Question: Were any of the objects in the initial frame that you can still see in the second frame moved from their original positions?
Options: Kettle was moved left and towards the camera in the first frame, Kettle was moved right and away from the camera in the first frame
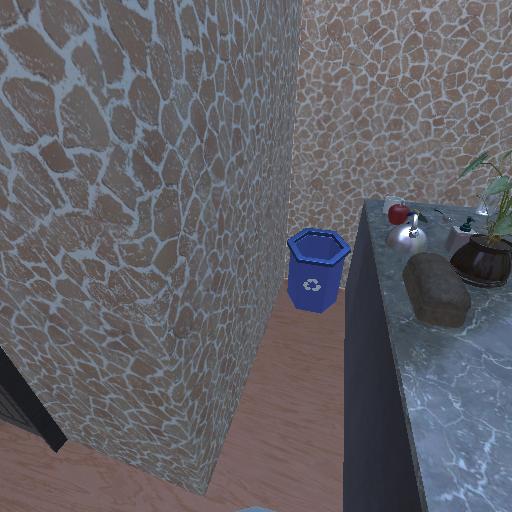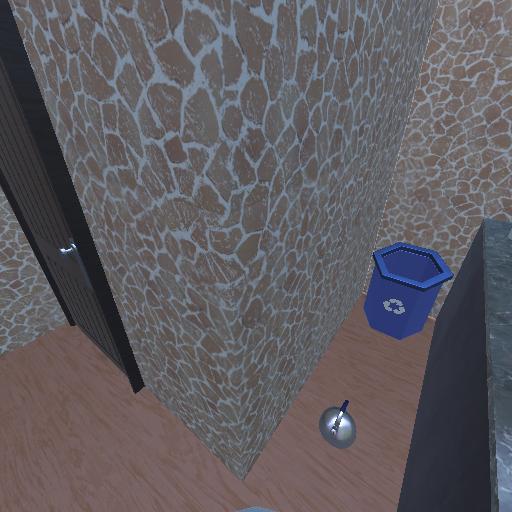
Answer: Kettle was moved left and towards the camera in the first frame